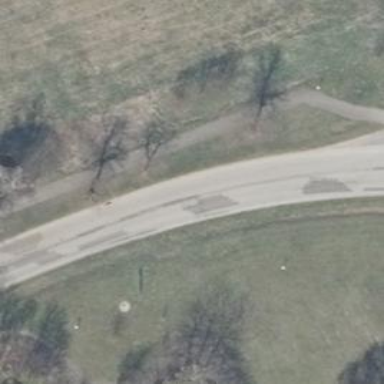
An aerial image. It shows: Secondary road with asphalt surface. There is track cycleway on the left and sidewalk on the left side as well.